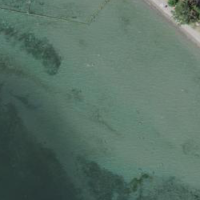
EUNIS habitat code: 14
Species observed at this site:
Calidris pugnax
Calidris alba
Tringa nebularia
Acer campestre